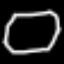
Label: octagon